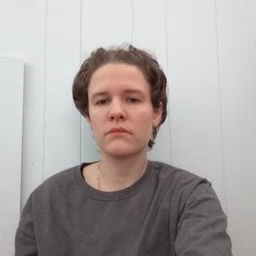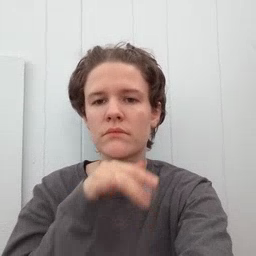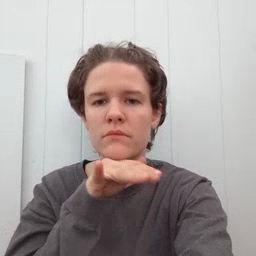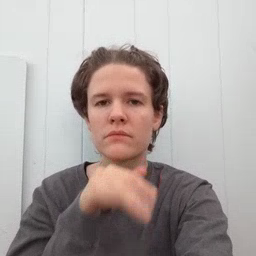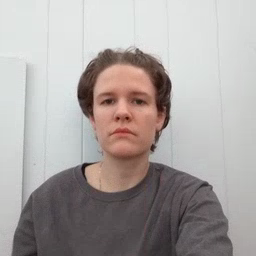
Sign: dirty